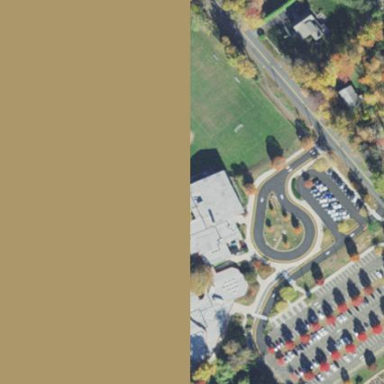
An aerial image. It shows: School.